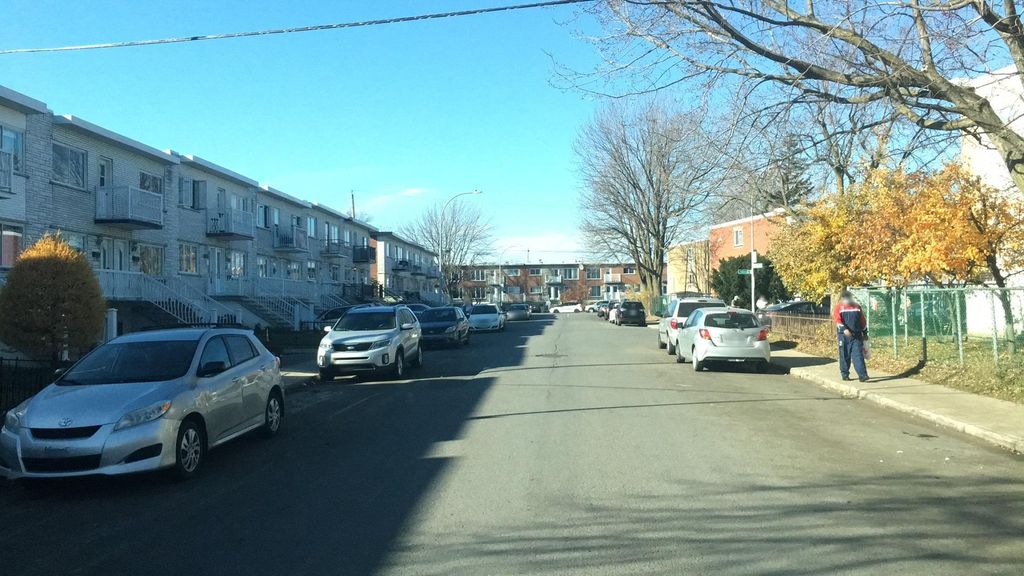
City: montreal